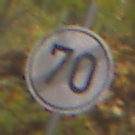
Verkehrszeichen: EndeGeschwindigkeit70
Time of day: MorningAfternoon
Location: Outdoor (Nature)
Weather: Overcast
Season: Autumn
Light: Natural